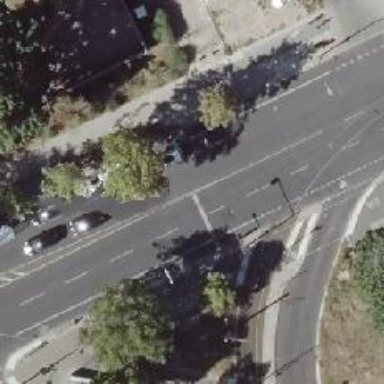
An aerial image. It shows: Secondary road with separate sidewalks on both sides and dedicated lanes for cyclists on both sides. The road surface is asphalt.